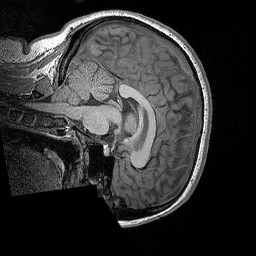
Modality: T1w
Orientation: sagittal
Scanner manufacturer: siemens
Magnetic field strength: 3 T
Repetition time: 2.3 s
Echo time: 0.00298 s